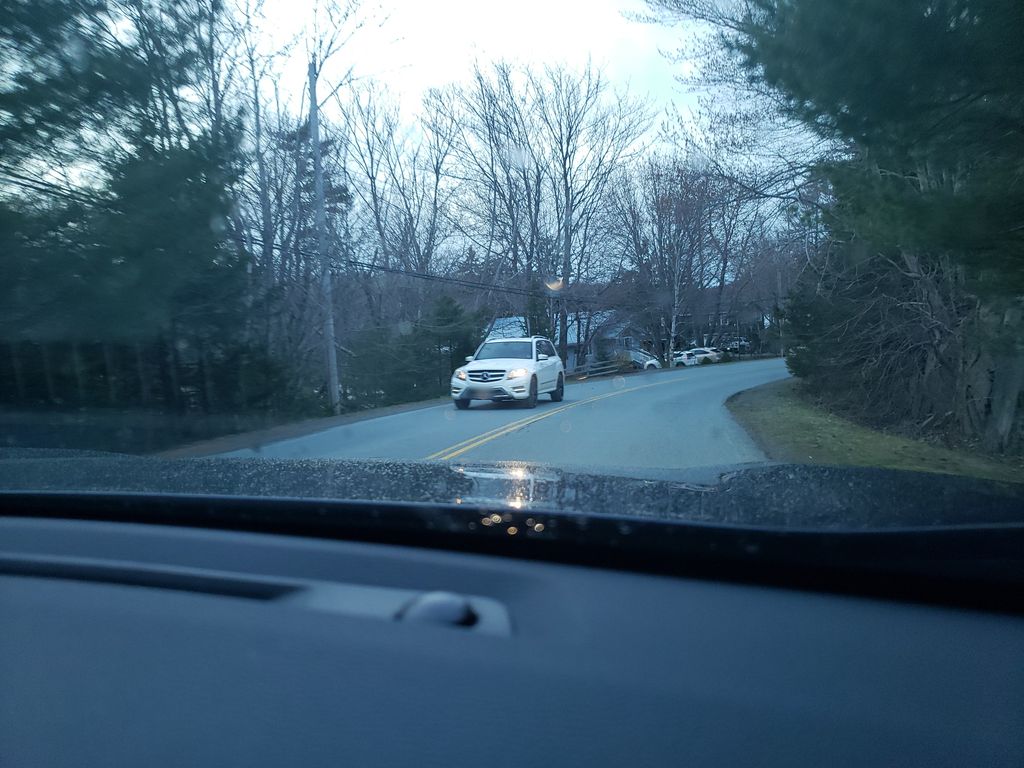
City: halifax